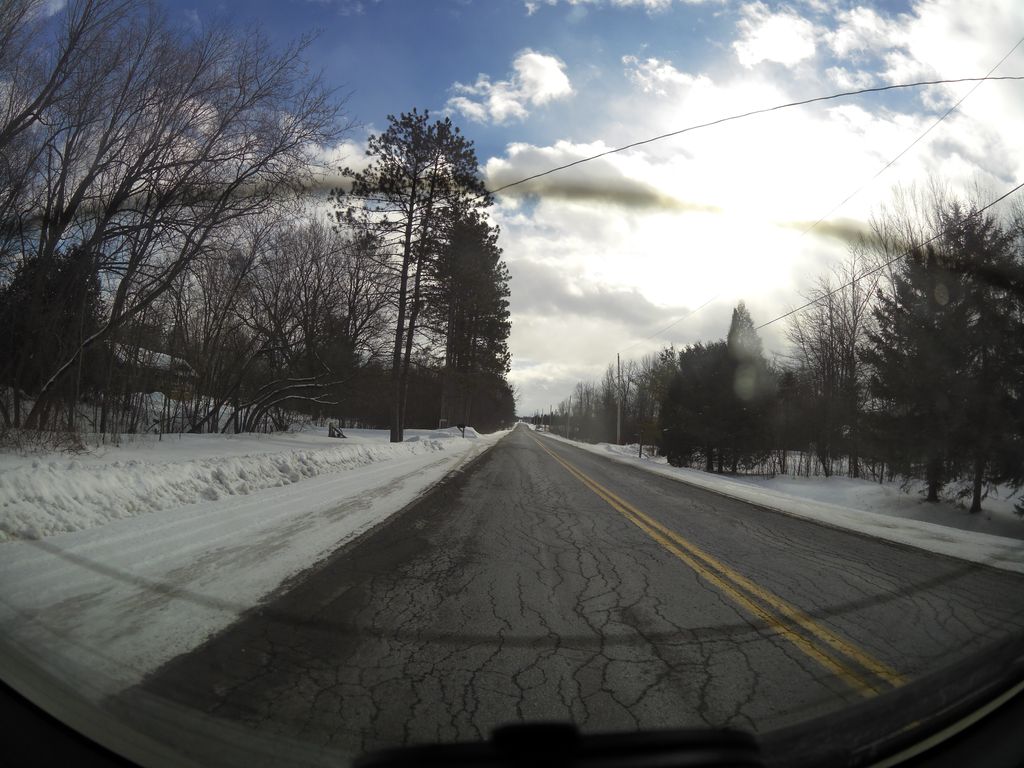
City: ottawa-gatineau